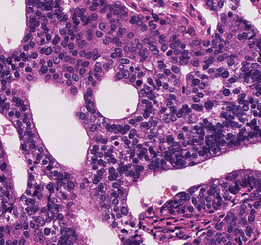
Tumor epithelial tissue: yes
Tumor-associated stroma tissue: yes
Normal tissue: no